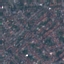
Land use / land cover: Residential